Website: bh-photo
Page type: account-selection
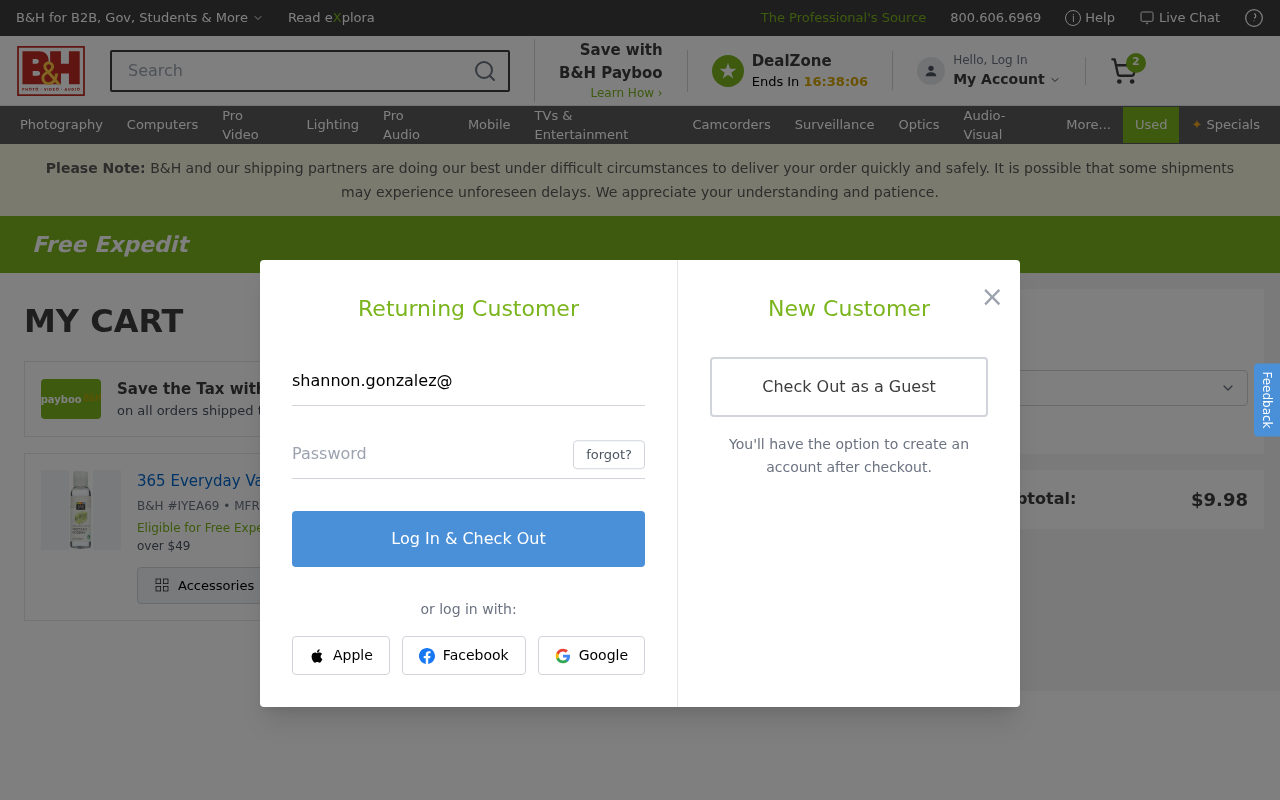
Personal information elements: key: PII_EMAIL
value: shannon.gonzalez@gmail.com
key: PII_POSTCODE
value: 81057
Product elements: key: PRODUCT1_NAME
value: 365 Everyday Value, Vegetable Glycerin, 4 fl oz
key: PRODUCT1_QUANTITY
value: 2
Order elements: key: ORDER_NUM_ITEMS
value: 2
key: ORDER_SUBTOTAL
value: $9.98
Search elements: key: HEADER_SEARCH
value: Search
Other elements: key: BH_ITEM_NUMBER
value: IYEA69
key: MFR_NUMBER
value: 42555T